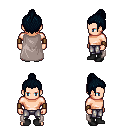
a pixel art fantasy rpg character, male body template, human, light skin, gray cape, metal pants, raven short topknot hairstyle, leather bracers, black shoes, four views (front, back, left, right), 2x2 character sprite sheet, small pixel art, hard edges, no anti-aliasing